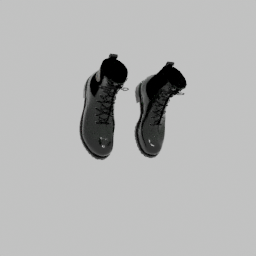
Label: people